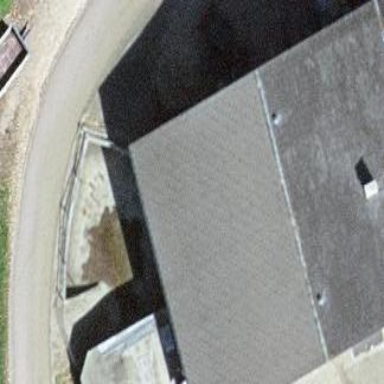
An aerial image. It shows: Farm building.